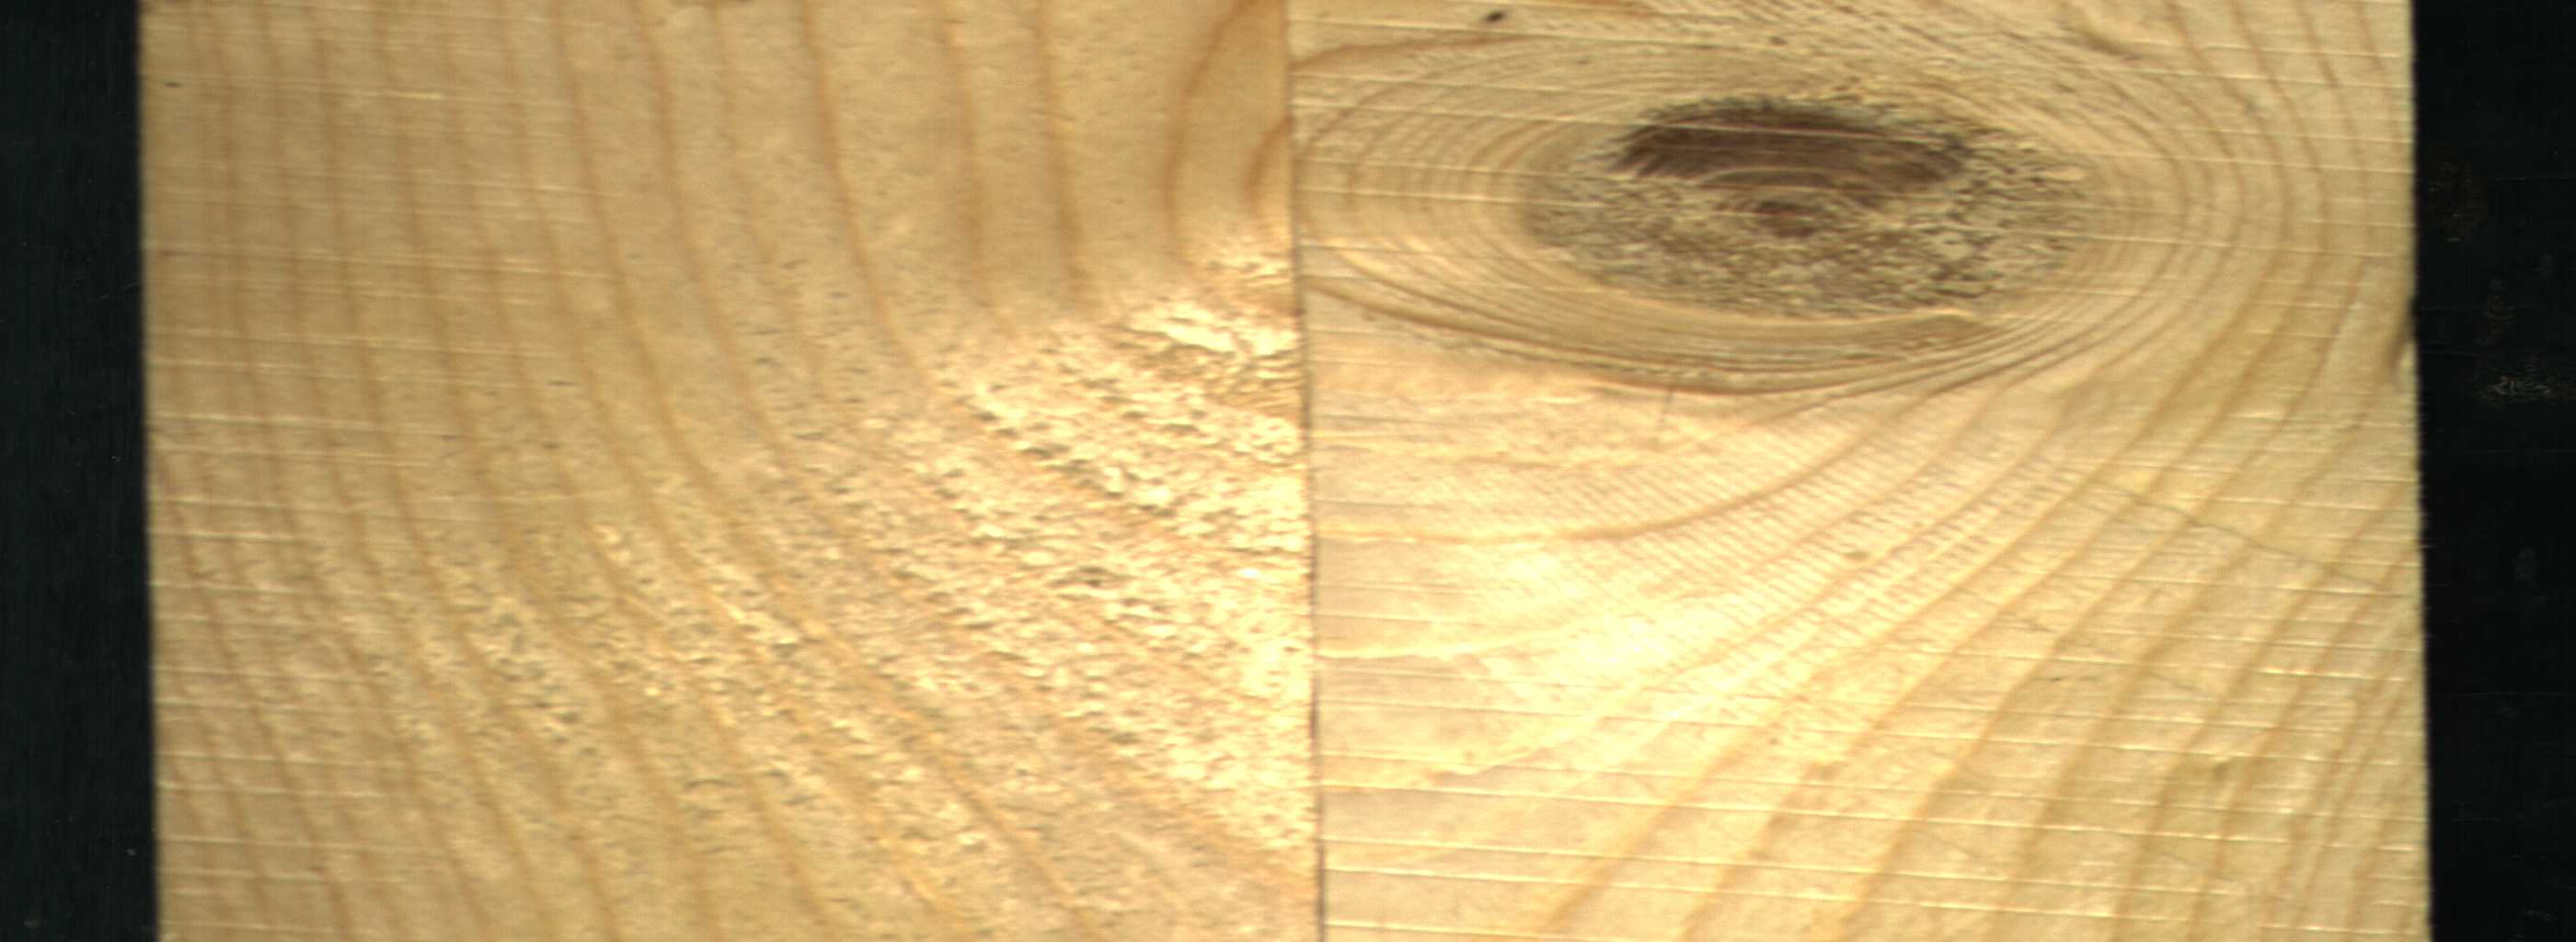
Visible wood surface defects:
Crack
Live_Knot